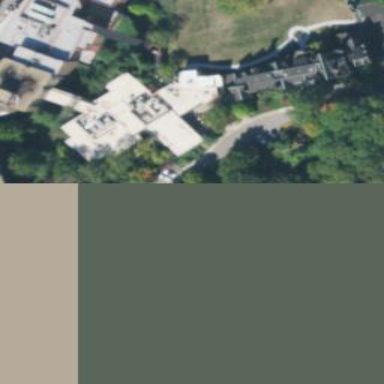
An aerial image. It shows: Building.